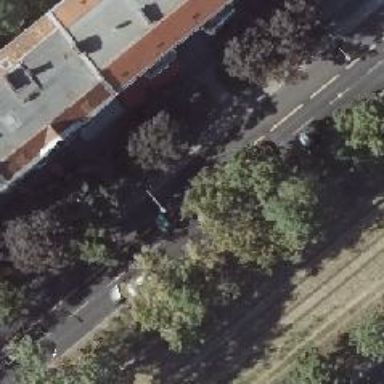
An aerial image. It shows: Avenue lined with broadleaved deciduous trees.